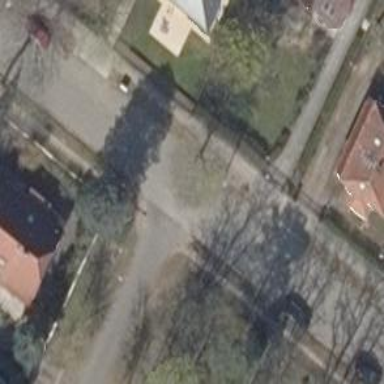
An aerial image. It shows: Asphalt road in residential area.